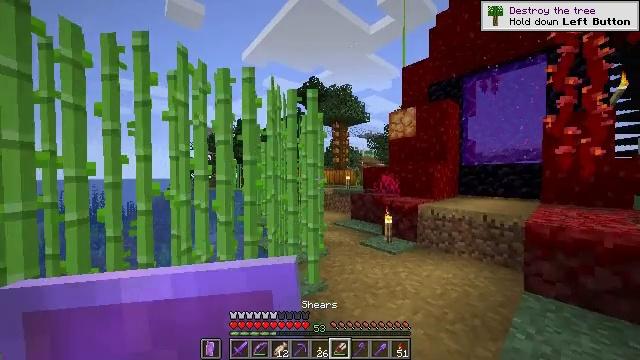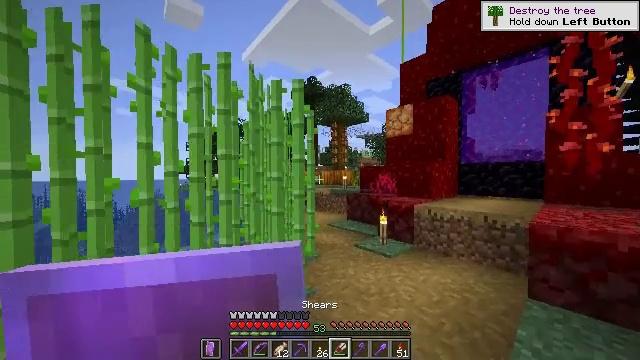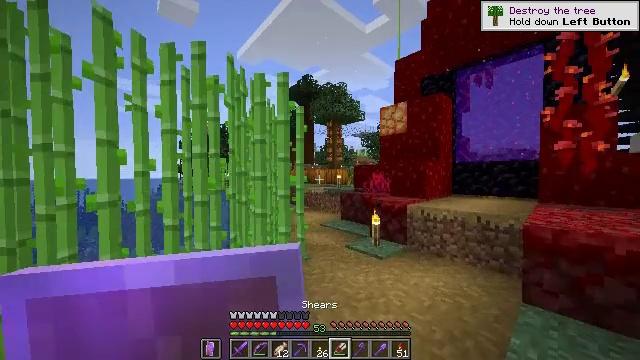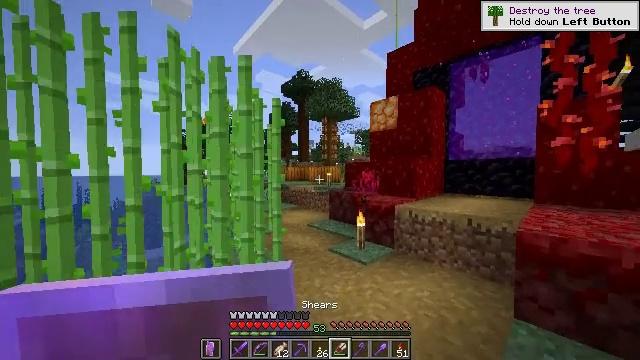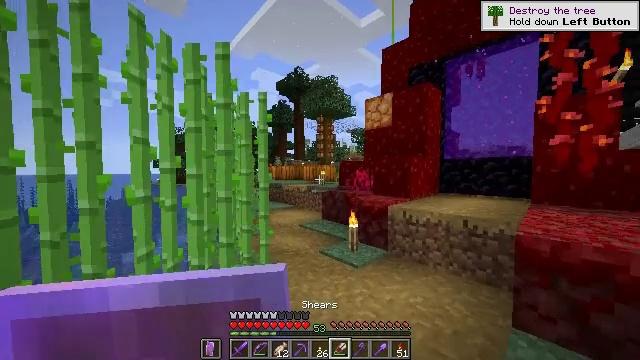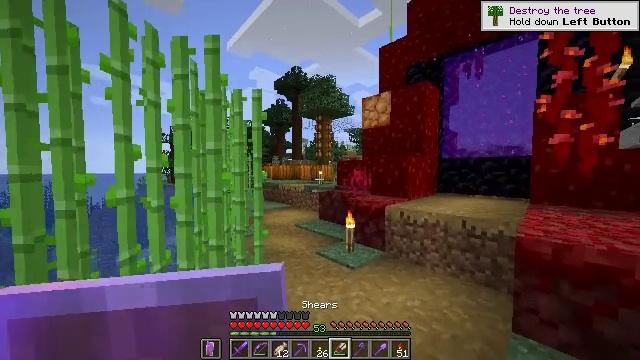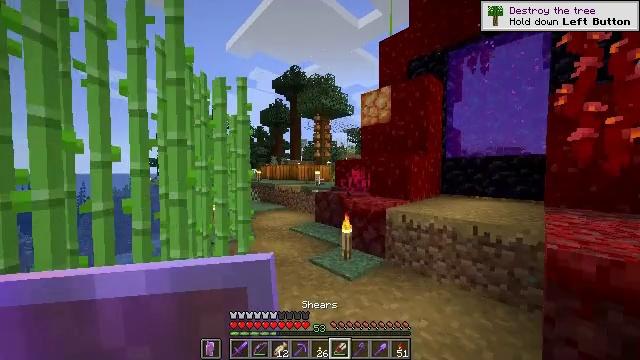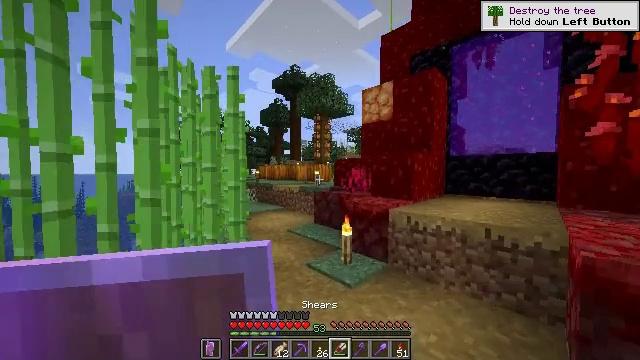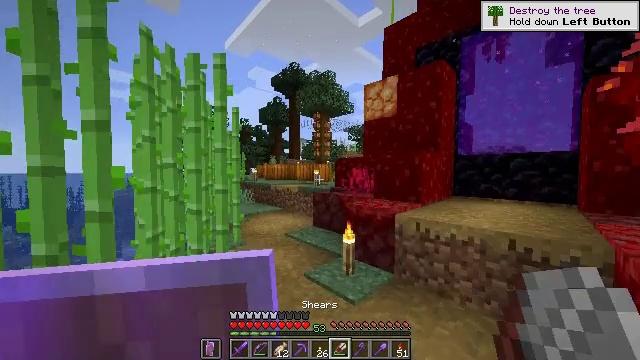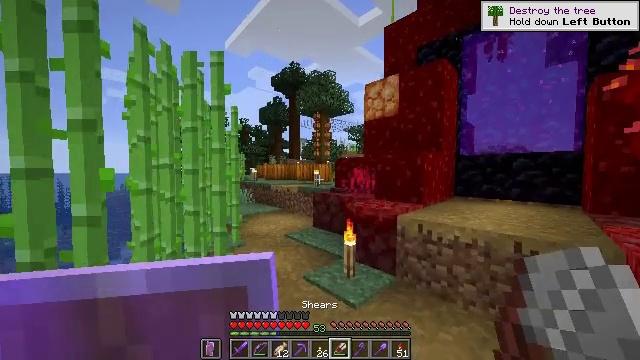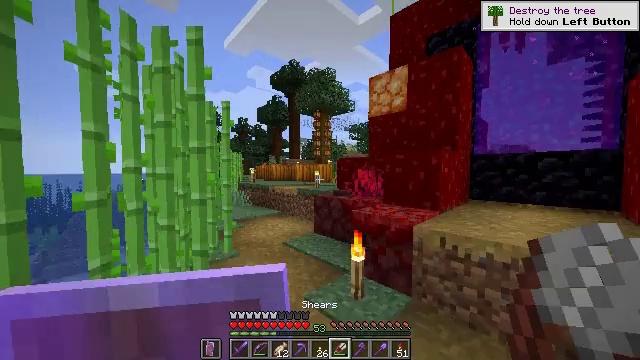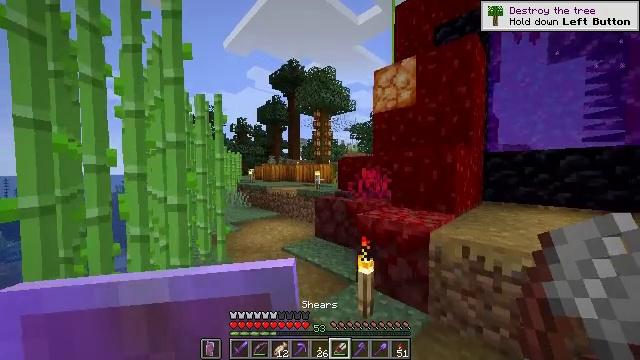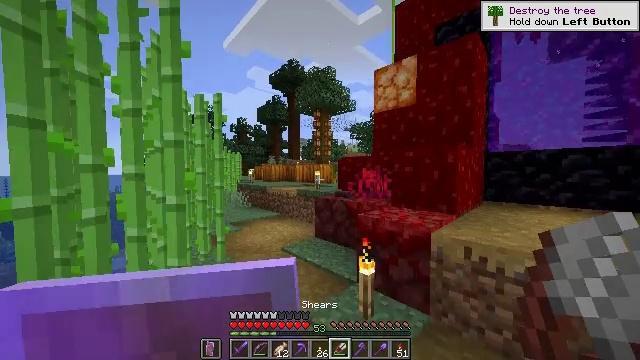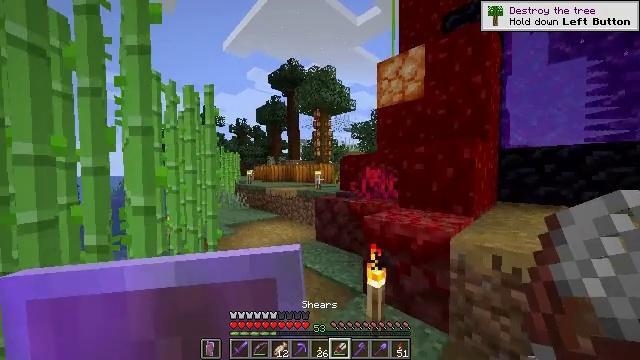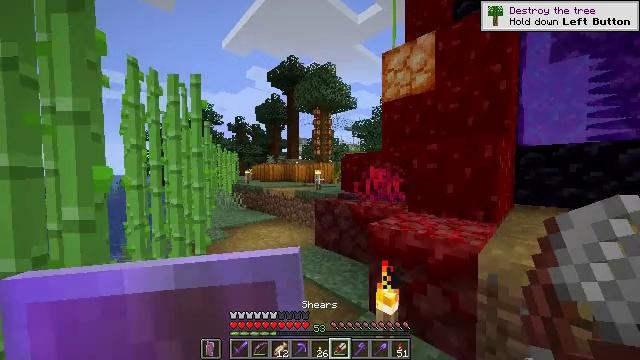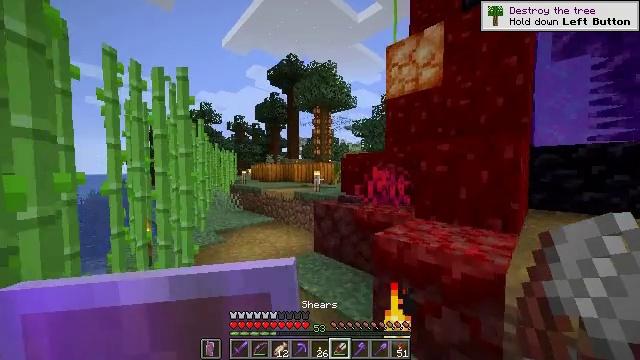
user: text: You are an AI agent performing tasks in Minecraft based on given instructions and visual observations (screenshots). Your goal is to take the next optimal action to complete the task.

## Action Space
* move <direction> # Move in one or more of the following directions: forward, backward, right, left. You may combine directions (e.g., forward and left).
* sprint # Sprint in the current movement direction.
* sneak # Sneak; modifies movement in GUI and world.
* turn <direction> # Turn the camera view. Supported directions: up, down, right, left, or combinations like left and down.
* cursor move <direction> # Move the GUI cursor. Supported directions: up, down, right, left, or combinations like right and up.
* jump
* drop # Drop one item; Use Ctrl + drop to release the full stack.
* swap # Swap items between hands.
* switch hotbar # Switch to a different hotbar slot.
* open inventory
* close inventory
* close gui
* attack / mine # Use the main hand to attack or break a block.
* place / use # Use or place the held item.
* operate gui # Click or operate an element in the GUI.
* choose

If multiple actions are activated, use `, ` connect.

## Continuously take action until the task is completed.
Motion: motion action
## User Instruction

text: Break the vines.
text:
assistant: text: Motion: move forward and move right, sprint
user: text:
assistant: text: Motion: move forward and move right, sprint
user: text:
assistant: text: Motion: move forward and move right, sprint
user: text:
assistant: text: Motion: move forward, sprint
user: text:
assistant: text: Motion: move forward, sprint
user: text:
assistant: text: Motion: move forward, sprint
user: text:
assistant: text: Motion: move forward, sprint
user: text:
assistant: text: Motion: move forward, sprint
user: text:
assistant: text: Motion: move forward, sprint
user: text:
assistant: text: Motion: move forward, sprint
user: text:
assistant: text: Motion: move forward, sprint
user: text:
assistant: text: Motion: move forward, sprint
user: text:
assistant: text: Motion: move forward, sprint
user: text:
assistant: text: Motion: move forward, sprint
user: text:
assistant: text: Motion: move forward, sprint
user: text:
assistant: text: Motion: move forward, sprint
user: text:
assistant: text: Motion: move forward, sprint
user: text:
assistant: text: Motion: move forward, sprint
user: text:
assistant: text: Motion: move forward, sprint, turn left
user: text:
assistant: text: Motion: move forward, sprint, turn left
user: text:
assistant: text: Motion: move forward, sprint, turn left
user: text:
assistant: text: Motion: move forward, sprint
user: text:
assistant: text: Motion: move forward, sprint
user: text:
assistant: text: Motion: move forward, sprint
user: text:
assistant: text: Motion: move forward, sprint
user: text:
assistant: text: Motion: move forward, sprint
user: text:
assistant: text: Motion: move forward, sprint
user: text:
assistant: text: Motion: move forward, sprint
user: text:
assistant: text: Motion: move forward, sprint
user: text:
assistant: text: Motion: move forward, sprint